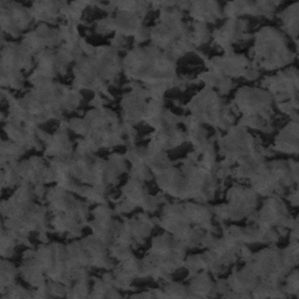
Label: frost